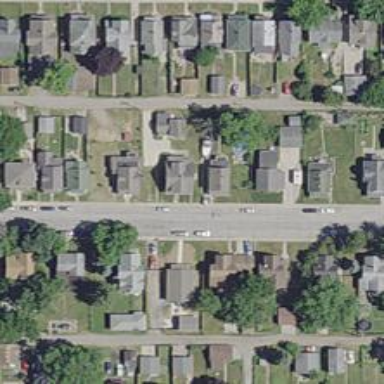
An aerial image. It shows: Alley classified as service road.